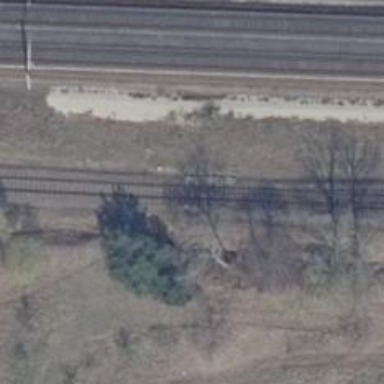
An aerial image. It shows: Railway switch with the turnout side on the left.